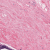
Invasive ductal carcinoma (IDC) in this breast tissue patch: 0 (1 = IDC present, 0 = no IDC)